The image is an STFT spectrogram (time versus frequency) of a rolling-element bearing's vibration signal. Determine the bearing's health state. Answer with exactly one of: normal, inner_race, outer_race, ball.
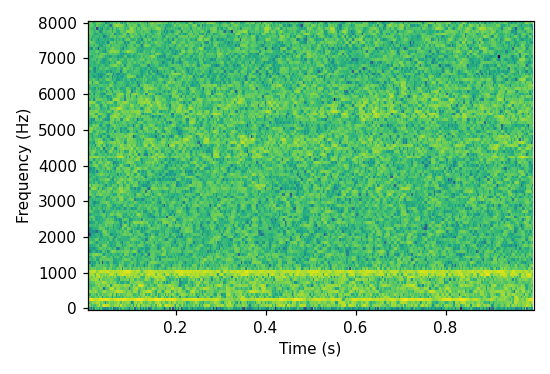
Answer: normal